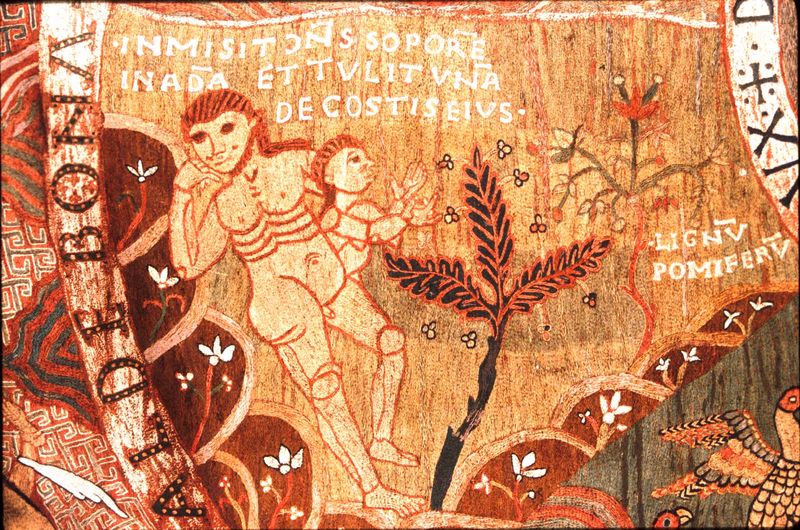
Titel: Wandteppich mit der Schöpfungsgeschichte, Tapiz de la Creación
Standort: Gerona, Kathedrale (EU - E)
Schlagwörter: baum, flügel, mann, nackt, vogel, weiß, gelb, menschen, blumen, braun, frau, zeichnung, rot, tiere, tuch, malerei, teppich, bild, figur, kind, mutter, vater, pflanzen, schrift, ente, rad, detail, palmwedel, kreuz, text, mittelalter, fresko, plfanzen, romanisch, latein, wörter, buchmalerei, südamerika, alde, alde bone, bona